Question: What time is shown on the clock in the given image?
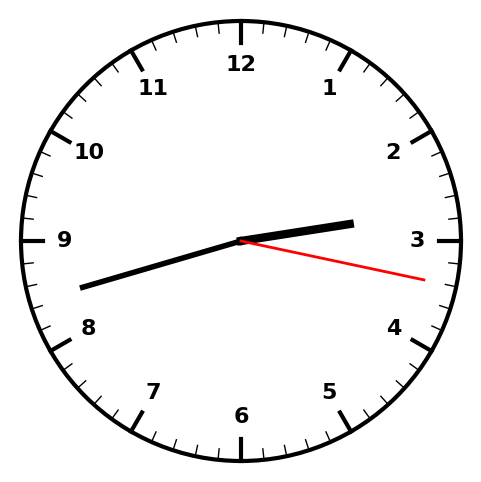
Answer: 02:42:17